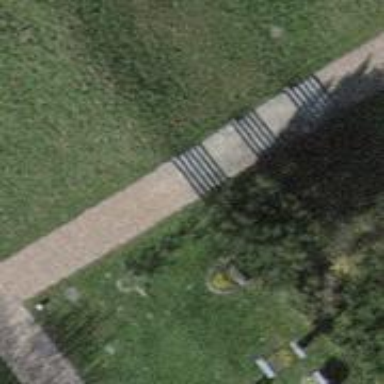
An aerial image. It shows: Footway with surface made of sett.